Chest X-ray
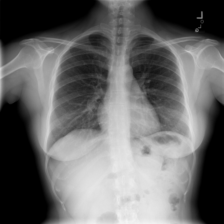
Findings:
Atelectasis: negative
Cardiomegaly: negative
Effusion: negative
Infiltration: negative
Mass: negative
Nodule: negative
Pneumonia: negative
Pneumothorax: negative
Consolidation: negative
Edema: negative
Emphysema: negative
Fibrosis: negative
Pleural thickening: negative
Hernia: negative